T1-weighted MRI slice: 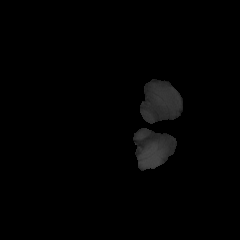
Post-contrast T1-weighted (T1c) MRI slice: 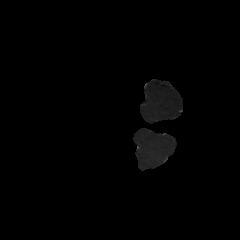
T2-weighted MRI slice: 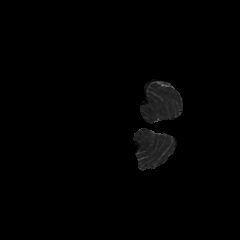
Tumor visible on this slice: no